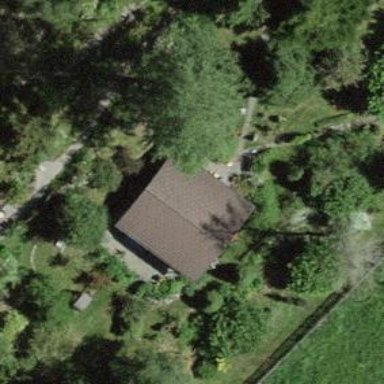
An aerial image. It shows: Shed.